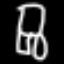
Label: chair